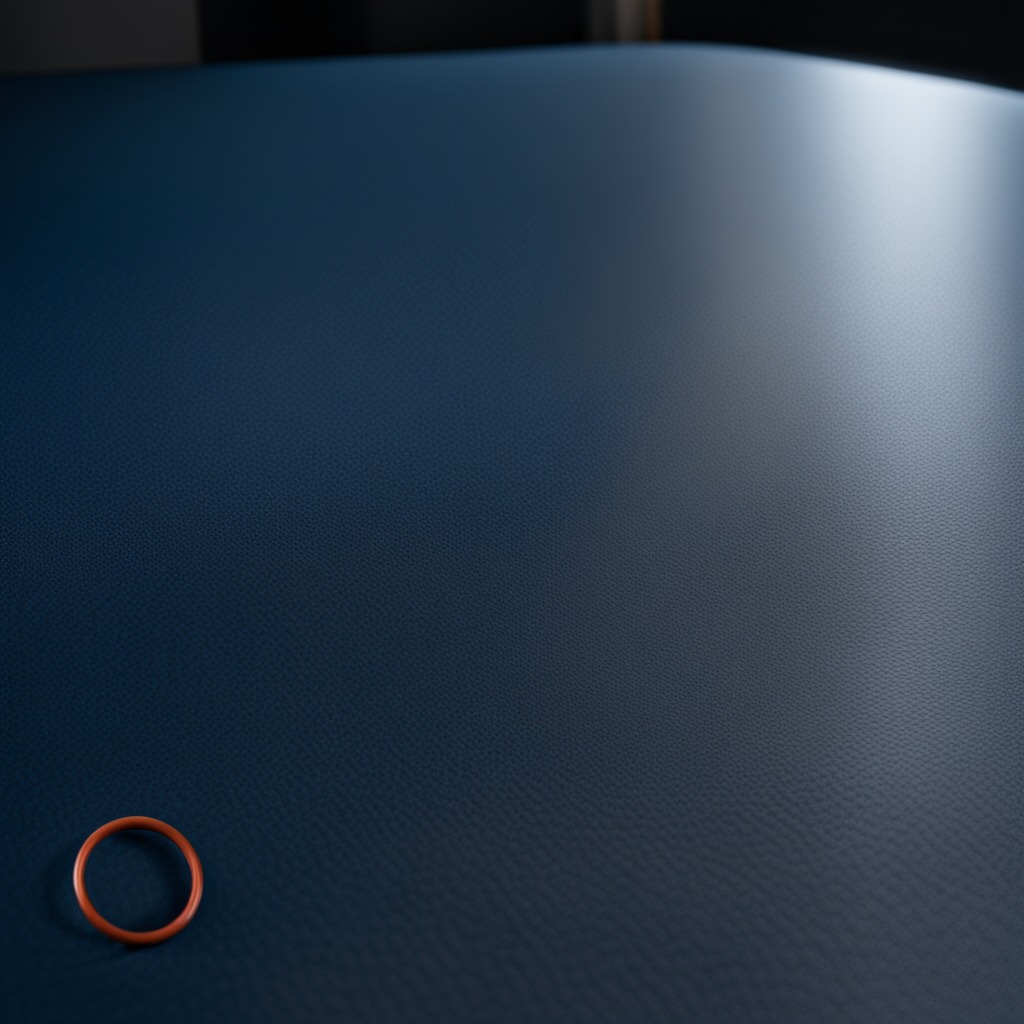
A rubber O-ring is lying on the granite tabletop.